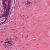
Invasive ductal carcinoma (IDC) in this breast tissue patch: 0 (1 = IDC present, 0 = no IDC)